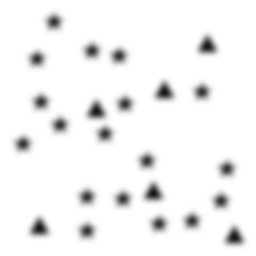
Squares: 0
Triangles: 6
Stars: 18
Total shapes: 24